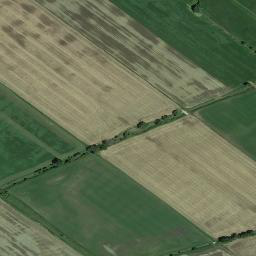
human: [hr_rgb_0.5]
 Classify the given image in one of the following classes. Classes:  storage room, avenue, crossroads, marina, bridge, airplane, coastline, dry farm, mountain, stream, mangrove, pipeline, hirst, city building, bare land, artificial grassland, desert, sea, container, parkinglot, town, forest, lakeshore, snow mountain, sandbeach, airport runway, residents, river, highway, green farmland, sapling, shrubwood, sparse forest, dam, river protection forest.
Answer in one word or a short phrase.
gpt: green farmland